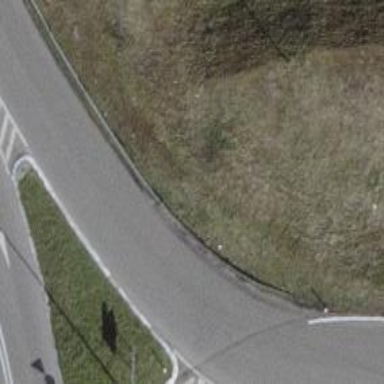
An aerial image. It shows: Residential road.